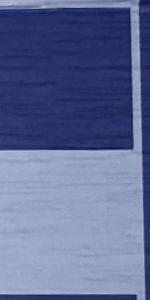
Label: Empty